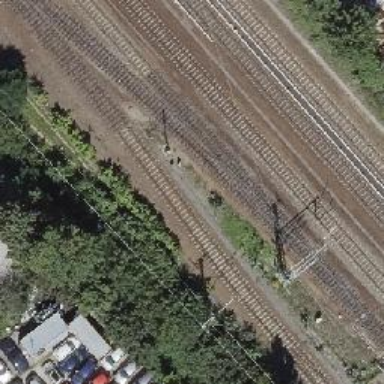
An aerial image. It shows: Railway switch.